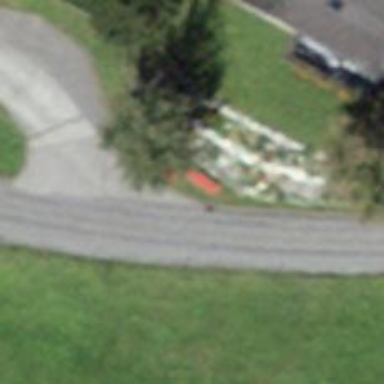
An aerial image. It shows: Bench.